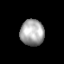
Tissue: lung
Cell type: Epithelial cells
Senescence score: 0.166
Nuclear area (px): 609
Mean DAPI intensity: 167.309